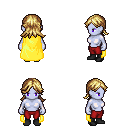
a pixel art fantasy rpg character, female body template, dark elf, purple skin, yellow cape, red pants, blonde loose hair, black shoes, four views (front, back, left, right), 2x2 character sprite sheet, small pixel art, hard edges, no anti-aliasing